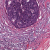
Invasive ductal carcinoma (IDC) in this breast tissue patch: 0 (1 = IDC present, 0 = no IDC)